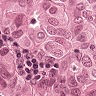
Metastatic tissue present: yes